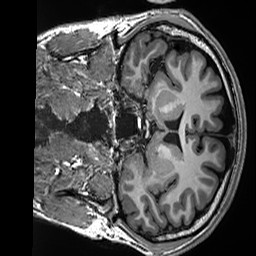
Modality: T1w
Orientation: coronal
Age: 22
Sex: male
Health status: healthy
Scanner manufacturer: siemens
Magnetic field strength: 3 T
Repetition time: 2.5 s
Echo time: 0.00299 s